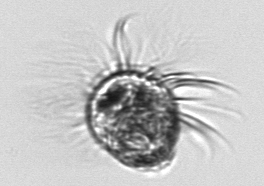
Label: Strombidium_morphotype1